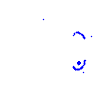
Particle: kaon